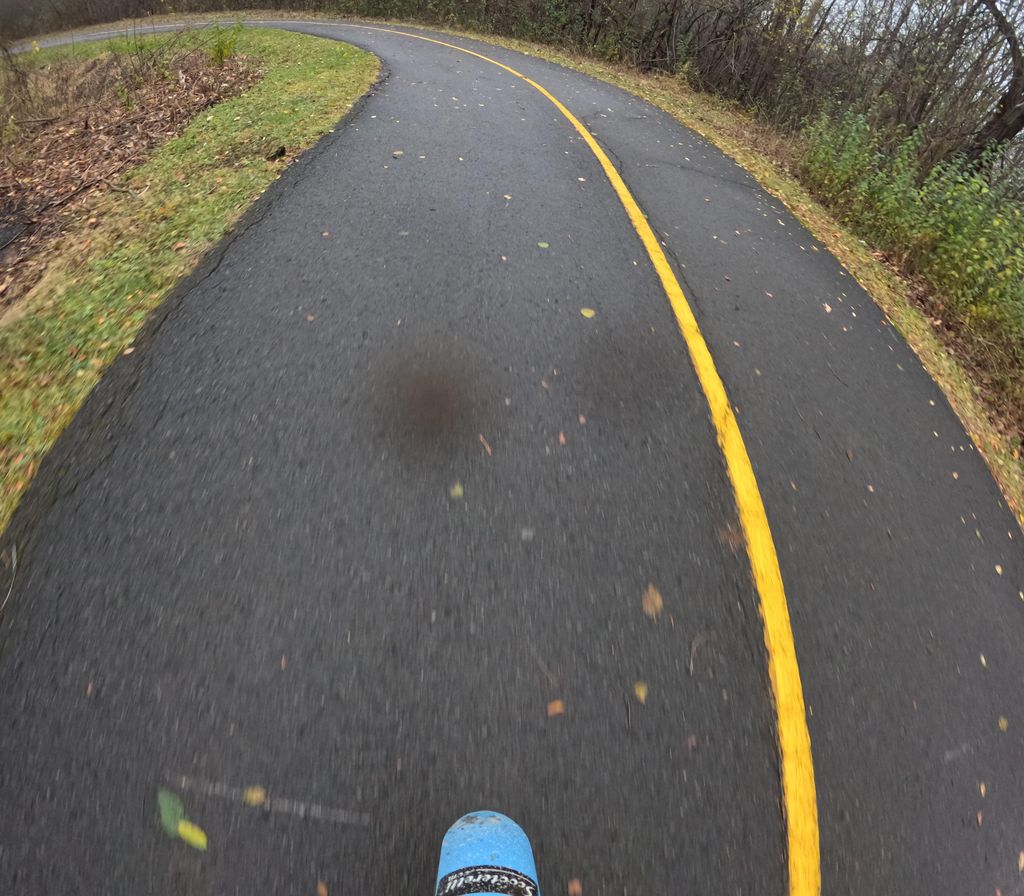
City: ottawa-gatineau